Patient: sex F, age 73
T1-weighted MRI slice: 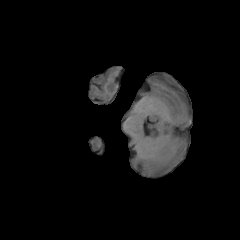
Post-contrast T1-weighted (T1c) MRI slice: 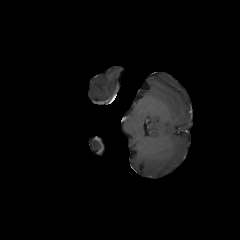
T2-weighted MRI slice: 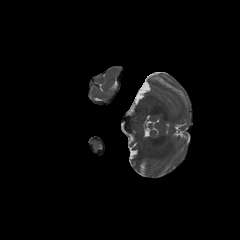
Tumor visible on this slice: no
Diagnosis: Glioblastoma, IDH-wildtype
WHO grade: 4